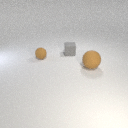
small gray rubber cube behind large brown rubber sphere